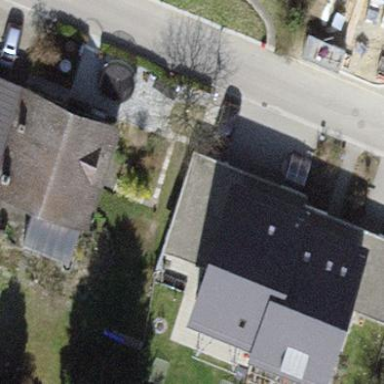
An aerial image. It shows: Semi-detached house with gabled roof.